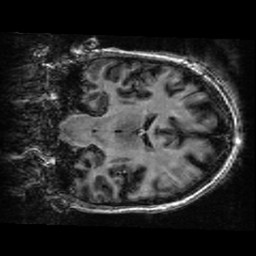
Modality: T1w
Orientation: coronal
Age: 21
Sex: female
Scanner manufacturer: ge
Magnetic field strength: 3 T
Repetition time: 0.01144 s
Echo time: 0.005012 s